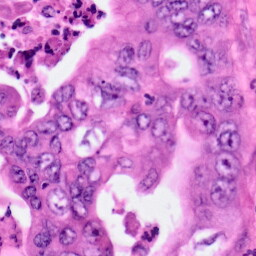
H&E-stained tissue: Pancreatic